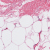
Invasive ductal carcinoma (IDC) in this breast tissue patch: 0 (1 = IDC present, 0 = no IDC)